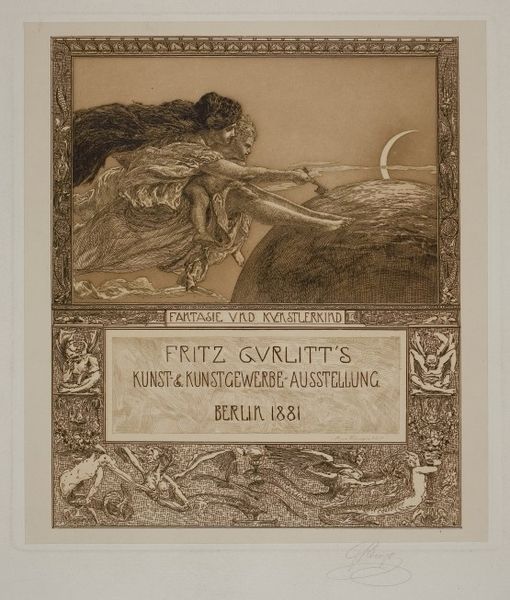
Titel: Die Gurlitt-Ausstellungskarte: Fantasie und Künstlerkind
Künstler: Max Klinger
Standort: Karlsruhe
Institution: Staatliche Kunsthalle Karlsruhe
Schlagwörter: people, white, women, black, gold, grey, hair, old, portrait, wall, woman, print, hand, angel, classical, frau, man, sky, german, child, frame, ornament, mother, beard, flying, couple, berlin, ancient, history, art, moon, legs, horse, book, baby, globe, plate, crescent, engel, haar, ball, plakat, world, bones, text, allegorie, earth, sepia, mythologie, braun, key, kind, infant, fantasy, and, hear, mond, mutter, sichel, secession, keys, kunst, title page, berlin 1881, illuminated, planet, fliegen, hades, symbolismus, 1881, fritz, gurlitt, fritz gurlitt, ausstellung, fantasie, kunstgewerbe-ausstellung, groteske, gurlitts, mermaids, kunstgewerbe, kuenstlerkind, gvrlitts, worls, austellung, kunstlerkind, schweben